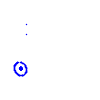
Particle: kaon